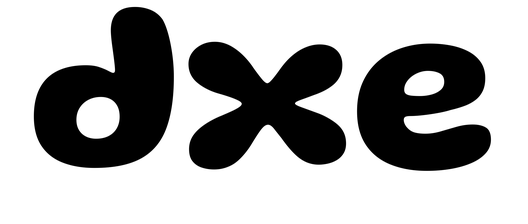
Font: Gluten_Bold